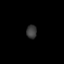
Tissue: prostate
Cell type: T cells
Senescence score: 0.749
Nuclear area (px): 140
Mean DAPI intensity: 57.514